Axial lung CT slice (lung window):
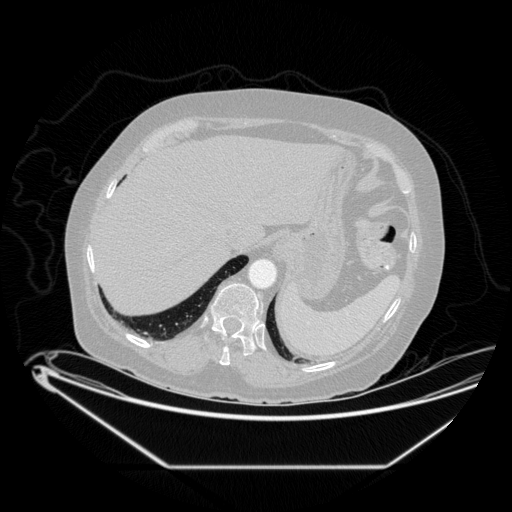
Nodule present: no